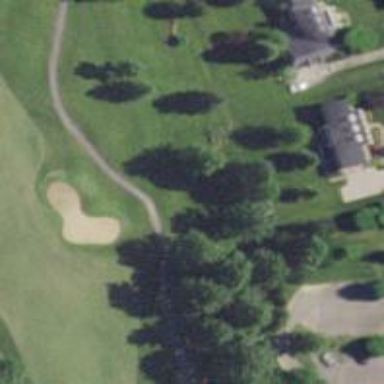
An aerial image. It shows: Pathway for golfing.